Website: home-depot
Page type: customer-info-address
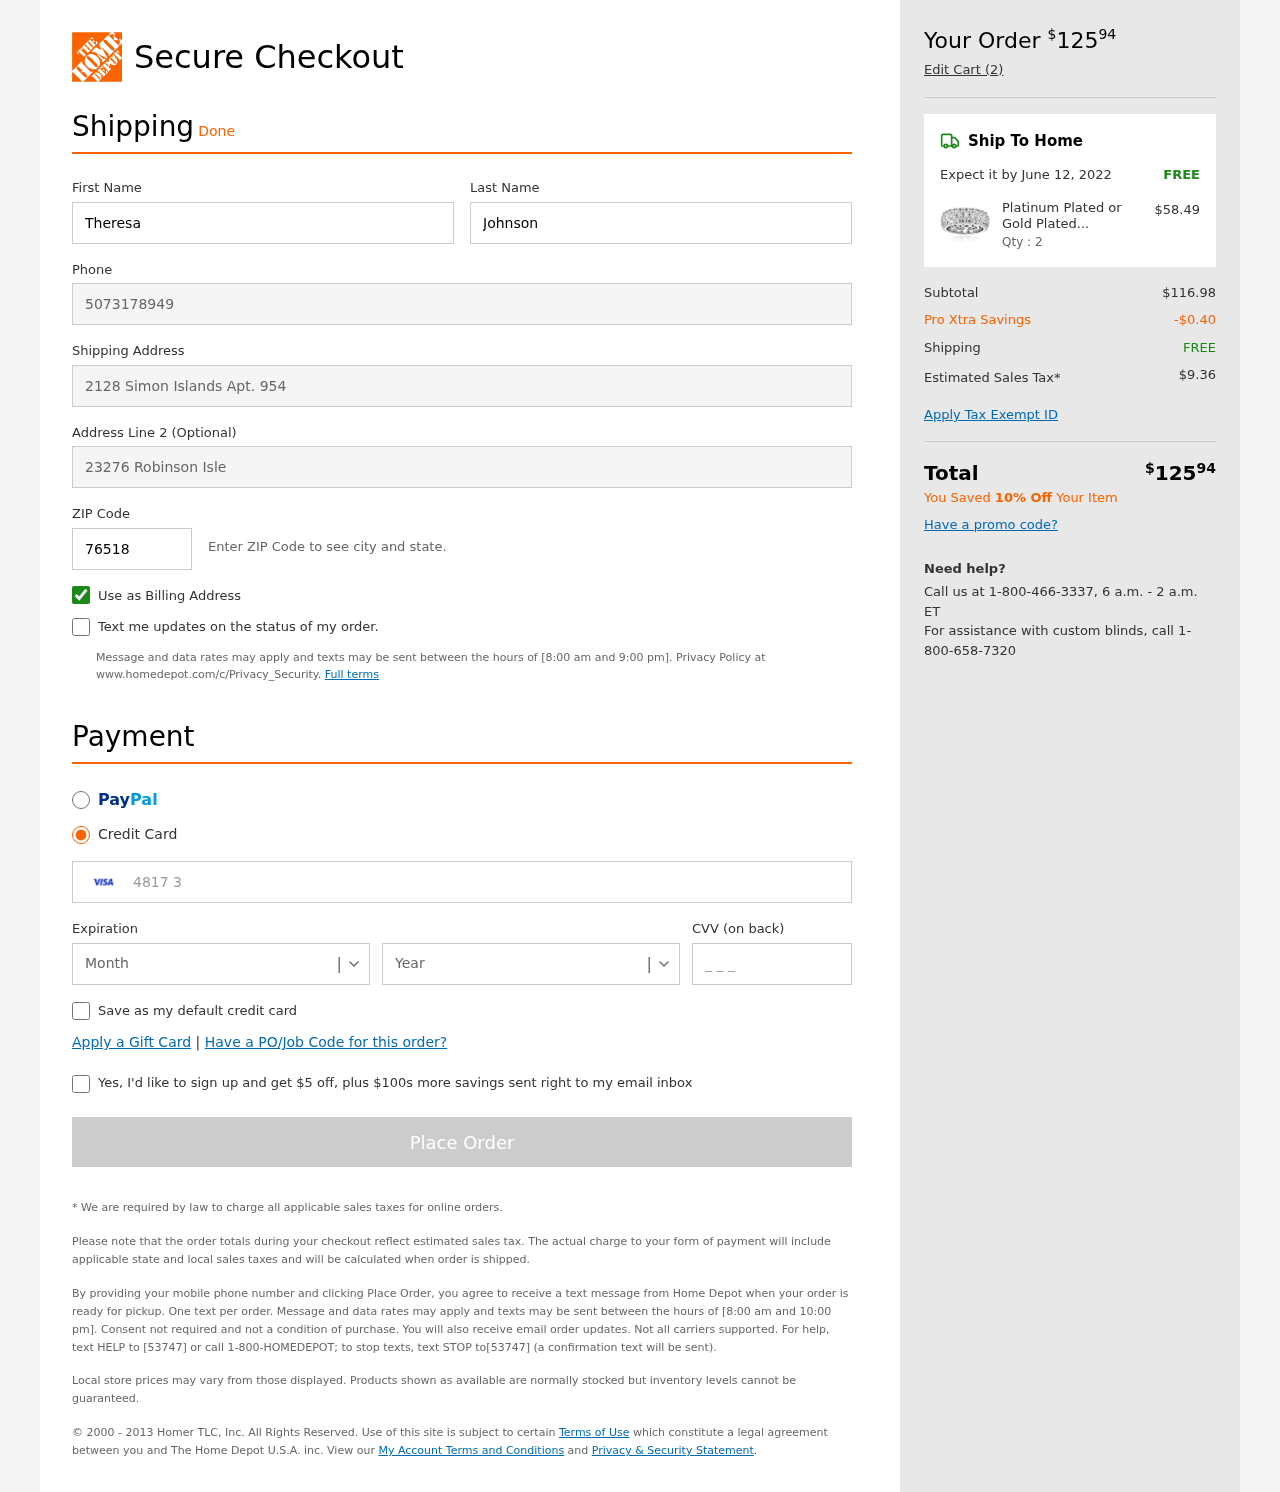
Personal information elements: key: PII_CARD_CVV
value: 173
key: PII_CARD_EXPIRY_MONTH
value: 02
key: PII_CARD_EXPIRY_YEAR
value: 27
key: PII_CARD_NUMBER
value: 4817 3601 0510 7828
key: PII_FIRSTNAME
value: Theresa
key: PII_LASTNAME
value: Johnson
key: PII_PHONE
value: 5073178949
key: PII_POSTCODE
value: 76518
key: PII_STREET
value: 2128 Simon Islands Apt. 954
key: PII_STREET2
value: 23276 Robinson Isle
Product elements: key: PRODUCT1_NAME
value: Platinum Plated or Gold Plated 3 Row Round Cut Pave Setting Ring with Swarovski Cubic Zirconia Plati
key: PRODUCT1_PRICE
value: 58.49
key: PRODUCT1_QUANTITY
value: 2
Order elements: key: ORDER_TOTAL
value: $12594
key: ORDER_NUM_ITEMS
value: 2
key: ORDER_DELIVERY_DATE
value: June 12, 2022
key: ORDER_SHIPPING_COST
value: FREE
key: ORDER_SUBTOTAL
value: $116.98
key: ORDER_DISCOUNT
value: -$0.40
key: ORDER_SHIPPING_COST2
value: FREE
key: ORDER_TAX
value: $9.36
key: ORDER_TOTAL2
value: $12594
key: ORDER_SAVINGS_MESSAGE
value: You Saved 10% Off Your Item